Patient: sex F, age 77
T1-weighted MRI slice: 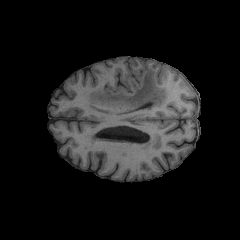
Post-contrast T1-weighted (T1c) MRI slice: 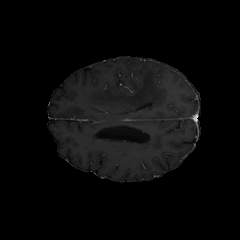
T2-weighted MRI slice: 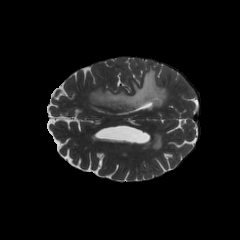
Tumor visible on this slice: yes
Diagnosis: Glioblastoma, IDH-wildtype
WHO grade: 4